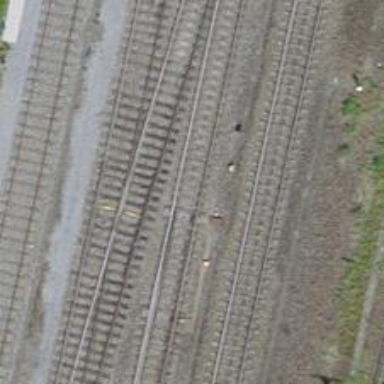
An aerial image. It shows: Railway switch.